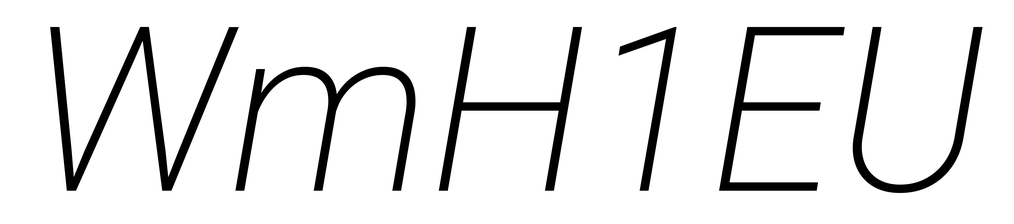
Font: Roboto-Italic_ExtraLight_Italic